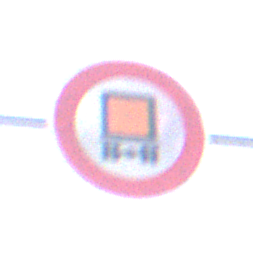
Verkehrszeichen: VerbotKennzeichnungspflichtigeKraftfahrzeugeGefaehrlicheGueter
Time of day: MorningAfternoon
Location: Outdoor (Urban)
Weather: Clear
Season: NotSpecified
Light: Natural